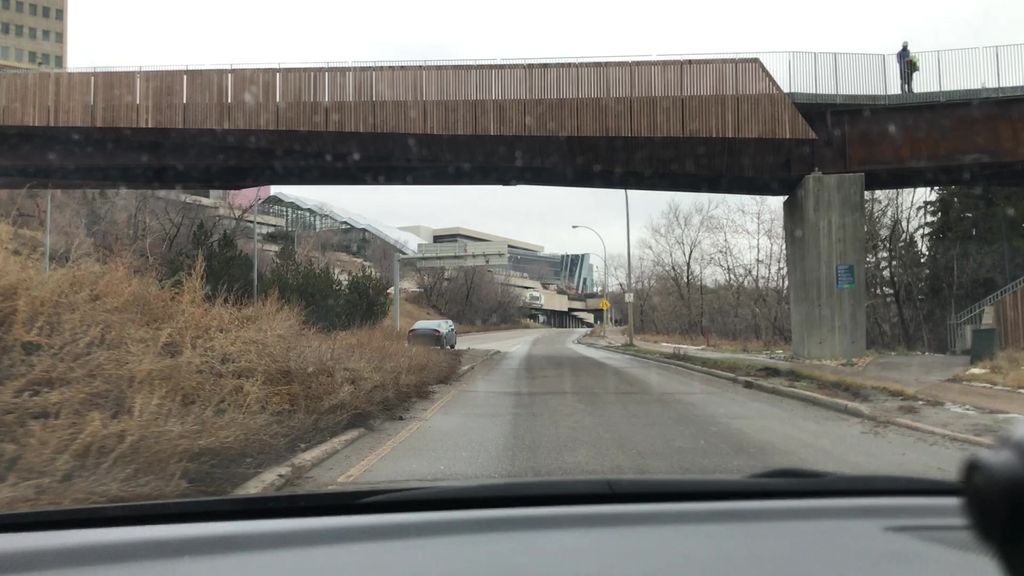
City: edmonton